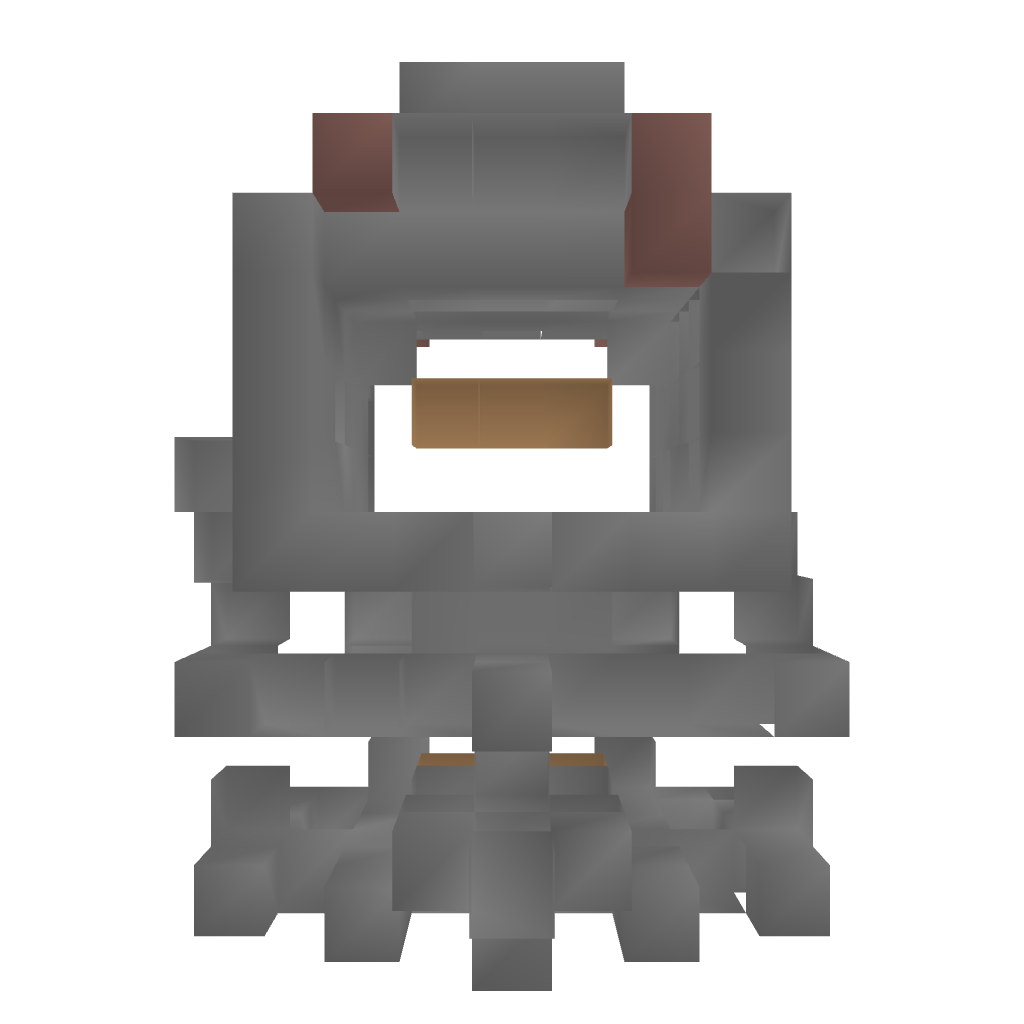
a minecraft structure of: commandblock based redstone door (5 by 3 pistons) bad low quality